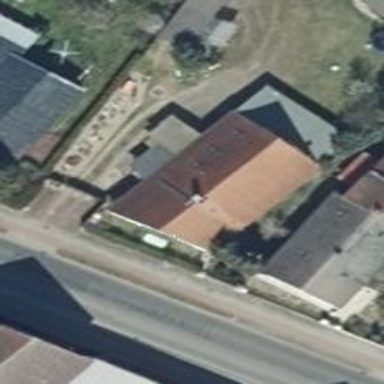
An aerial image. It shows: Residential building.